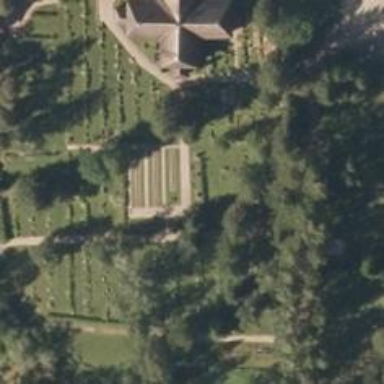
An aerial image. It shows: Historical site featuring war memorial.